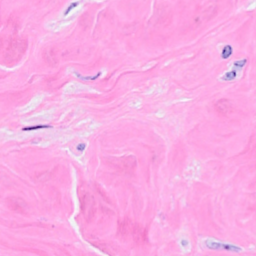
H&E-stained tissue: Breast